Interaction volume radius: 5 \u00c5
Interaction volume height: 20 \u00c5
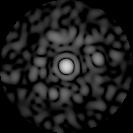
Disorder parameter: 0.8301